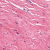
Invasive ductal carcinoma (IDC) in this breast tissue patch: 0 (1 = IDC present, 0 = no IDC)